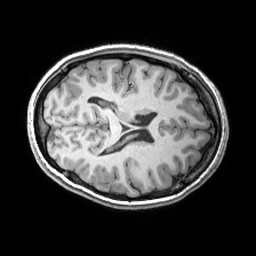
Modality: T1w
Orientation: axial
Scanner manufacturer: siemens
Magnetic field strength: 3 T
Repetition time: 2.53 s
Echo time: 0.00299 s